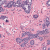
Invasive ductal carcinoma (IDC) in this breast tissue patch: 0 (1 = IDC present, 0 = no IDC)